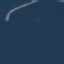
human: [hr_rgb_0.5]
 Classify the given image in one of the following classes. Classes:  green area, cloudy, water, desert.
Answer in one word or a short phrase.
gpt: water